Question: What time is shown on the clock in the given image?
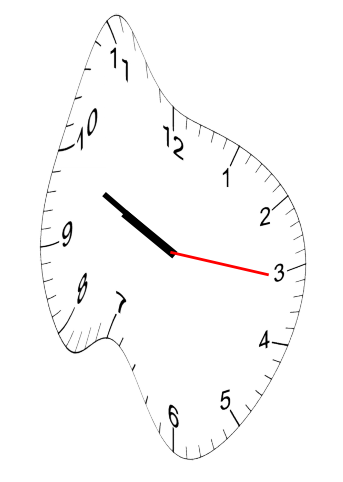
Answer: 09:49:16